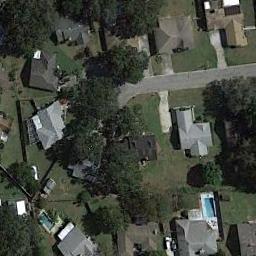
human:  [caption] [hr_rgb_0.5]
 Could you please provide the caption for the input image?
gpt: The medium residential area has some houses on the grass and some trees are among these houses .

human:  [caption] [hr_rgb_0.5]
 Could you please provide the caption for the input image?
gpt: Many buildings are in medium residential area .

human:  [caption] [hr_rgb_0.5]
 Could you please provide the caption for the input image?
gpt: Houses in medium-sized residential areas are built on green land .

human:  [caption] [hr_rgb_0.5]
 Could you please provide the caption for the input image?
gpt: The medium residential is on the grass next to some trees and road .

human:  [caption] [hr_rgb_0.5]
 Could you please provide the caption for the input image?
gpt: There are some gray buildings and green trees on the medium residential area .